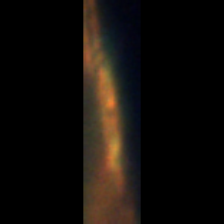
Taxon: Psuedo-nitzschia
Group: Diatoms